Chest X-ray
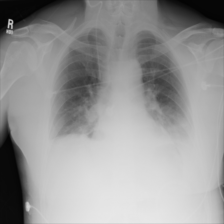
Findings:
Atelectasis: positive
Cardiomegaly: negative
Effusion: positive
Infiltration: negative
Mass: negative
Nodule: negative
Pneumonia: negative
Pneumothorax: negative
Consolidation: negative
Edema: negative
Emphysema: negative
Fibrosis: negative
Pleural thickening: negative
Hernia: negative